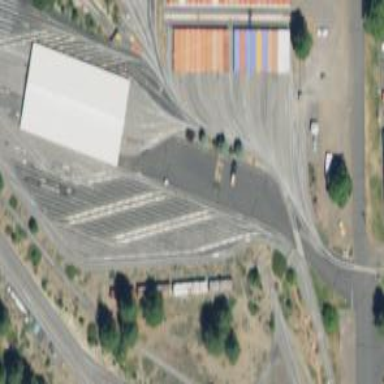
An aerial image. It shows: Miniature railway yard.